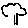
Label: tree